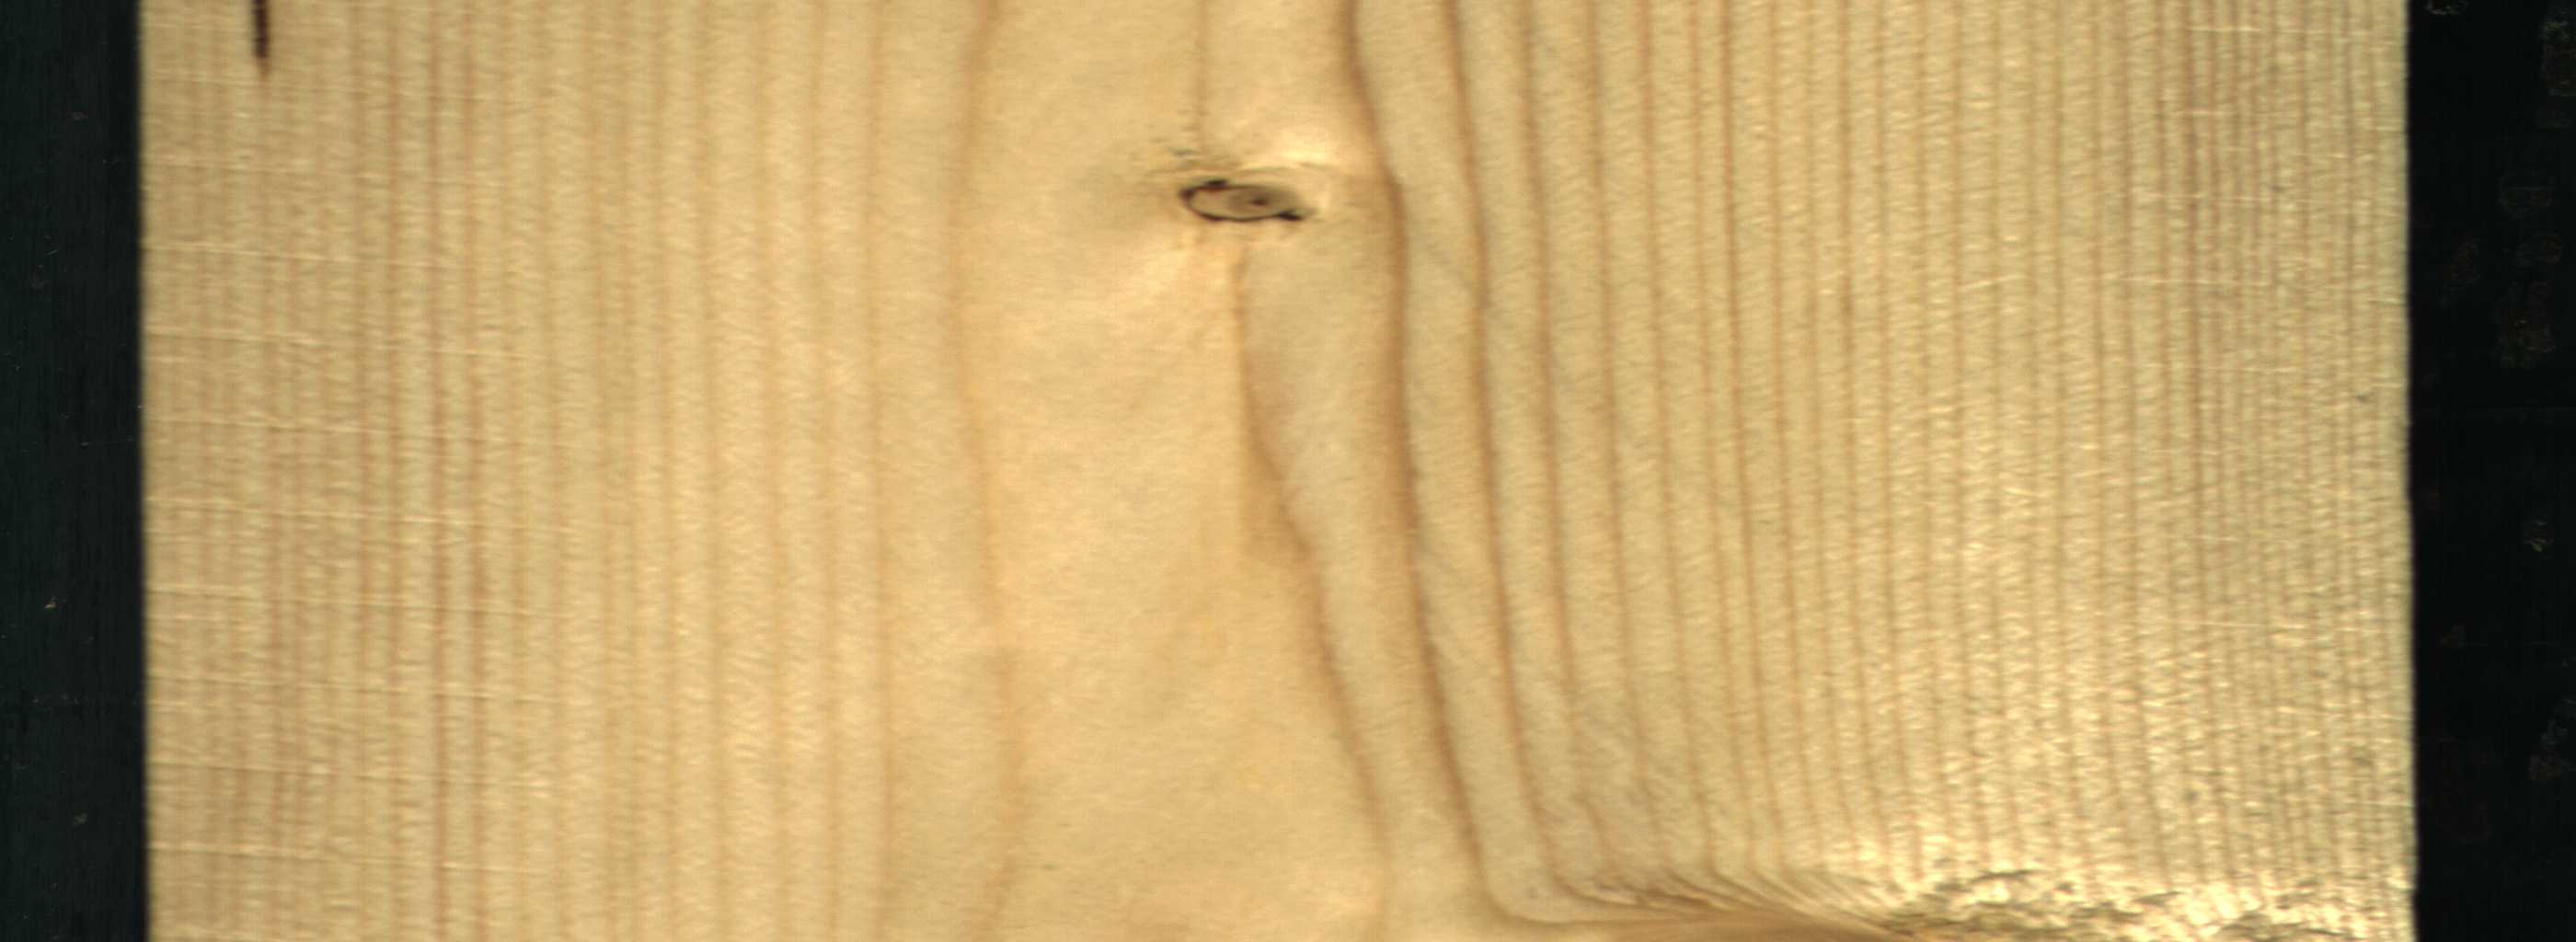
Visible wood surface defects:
resin
Dead_Knot